Question: Yesterday I recived an email from google saying that I could acces to the map api for ios, I generated my key from the app console and I follow the steps of <URL> but xcode throw this error.
'''
#import <GoogleMaps/GoogleMaps.h> //file not found
'''
Thanks for your support.
It is normal that appears the Headers executable instead of the folder?

SOLVED!
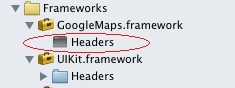
Answer: Make sure you unzip the SDK with something which understands symbolic links.
'GoogleMaps.framework/Headers' is a symbolic link to 'GoogleMaps.framework/Versions/A/Headers'.
When I unzip it on my Mac the symbolic link is set up correctly. But when I unzip it on my PC instead of symbolic links I get text files which just contain the path (eg 'Versions/Current/Headers').
If you unzip on a PC and then copy the folder to your Mac (or unzip using some other method which doesn't create symbolic links), then you will get the error you see.